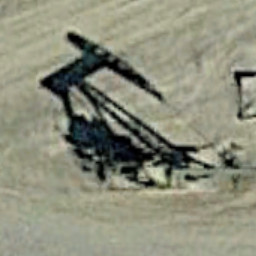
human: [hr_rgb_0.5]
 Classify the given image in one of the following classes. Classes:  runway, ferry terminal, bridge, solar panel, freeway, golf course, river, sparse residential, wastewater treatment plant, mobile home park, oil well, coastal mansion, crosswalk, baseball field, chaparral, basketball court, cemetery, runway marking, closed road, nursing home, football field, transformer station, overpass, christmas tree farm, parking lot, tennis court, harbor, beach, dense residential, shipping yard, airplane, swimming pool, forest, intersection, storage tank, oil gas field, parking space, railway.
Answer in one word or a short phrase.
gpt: oil well